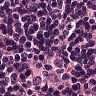
Metastatic tissue present: yes